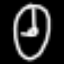
Label: clock